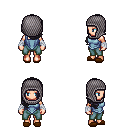
a pixel art fantasy rpg character, female body template, human, light skin, blue vest, teal pants, raven right-swept hairstyle, chain hood, white cloth bandages, brown slippers, four views (front, back, left, right), 2x2 character sprite sheet, small pixel art, hard edges, no anti-aliasing